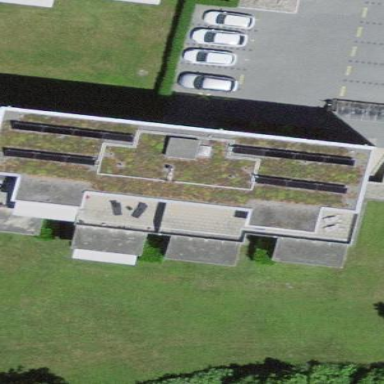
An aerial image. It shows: Building with apartments and flat roof.